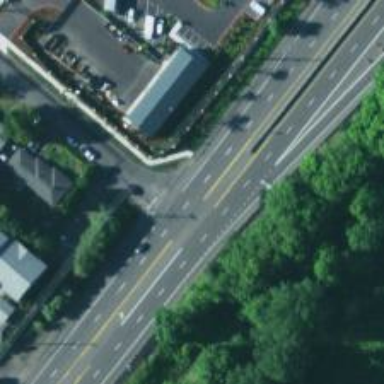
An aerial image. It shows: Asphalt trunk highway with expressway features. The highway includes separate track for cycling.